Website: apple
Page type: account-selection
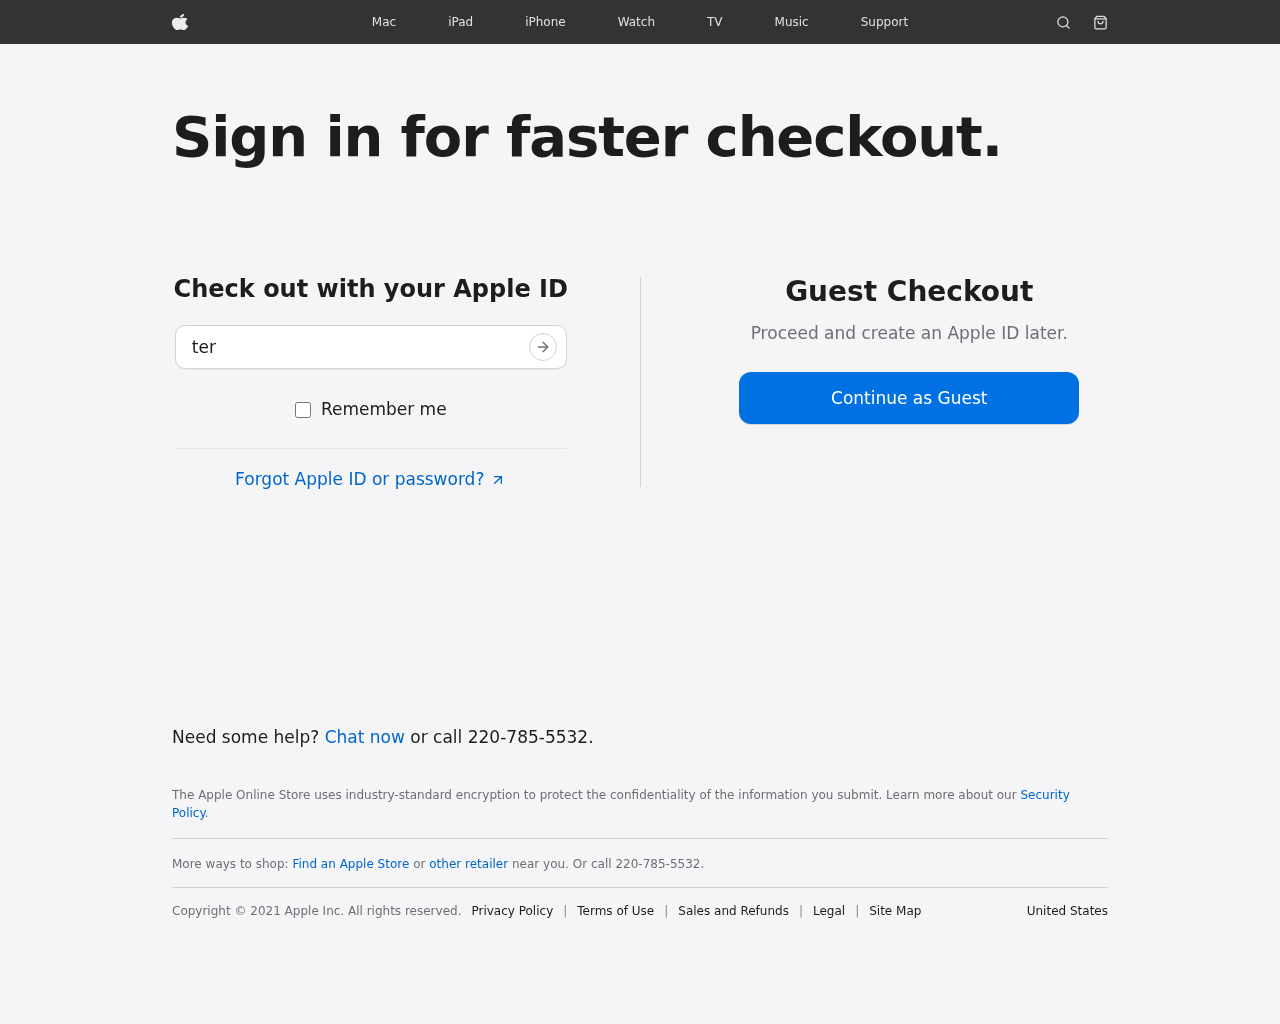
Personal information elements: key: PII_LOGIN_USERNAME
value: teresa.vang